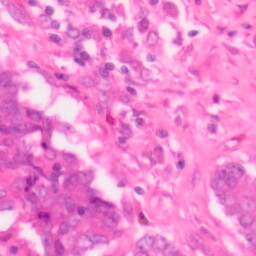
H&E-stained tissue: Colon